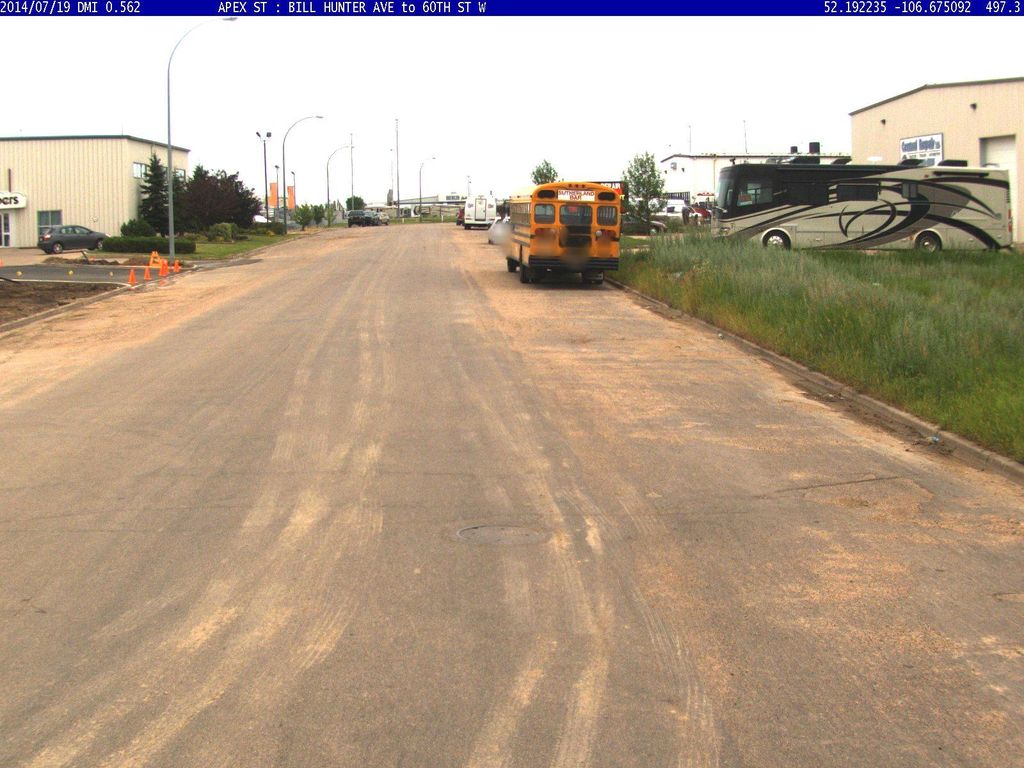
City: saskatoon